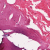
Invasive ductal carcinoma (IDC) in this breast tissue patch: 0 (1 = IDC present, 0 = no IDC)